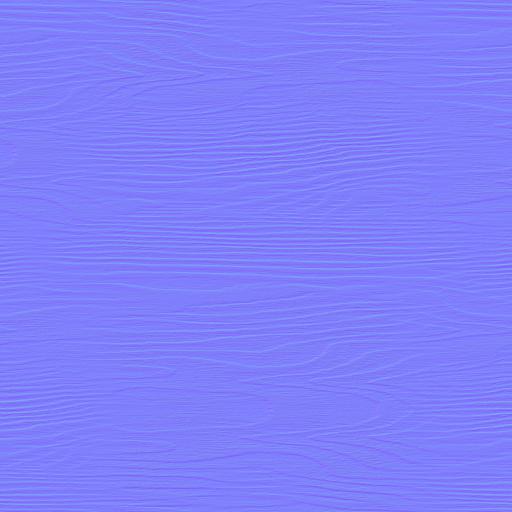
light plain smooth wood wooden